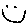
Label: smiley face